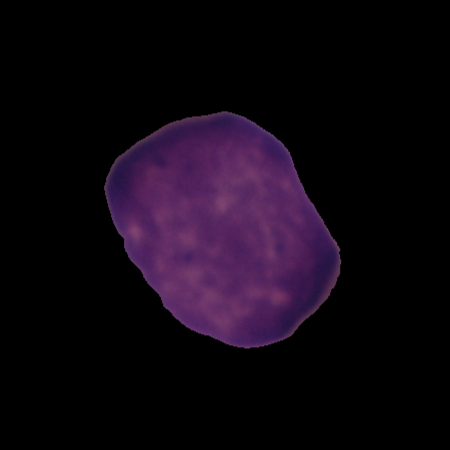
Label: cancer